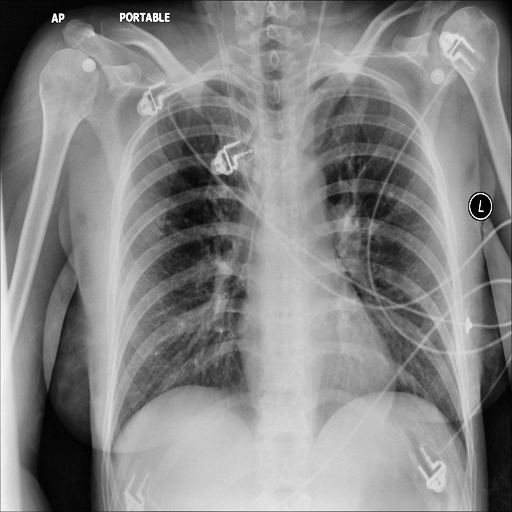
Finding: NORMAL